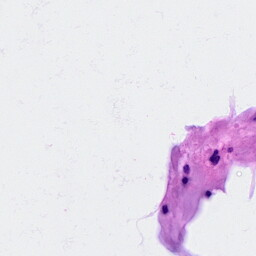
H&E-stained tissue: Breast